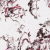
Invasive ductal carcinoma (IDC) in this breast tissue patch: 0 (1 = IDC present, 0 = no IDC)